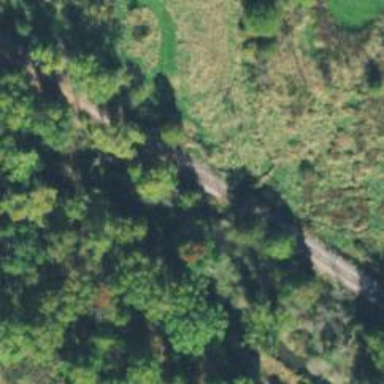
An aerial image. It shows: Railway track.